Field crop: maize
Growth stage: 2
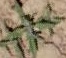
Species: atriplex